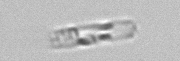
Label: Cerataulina_pelagica